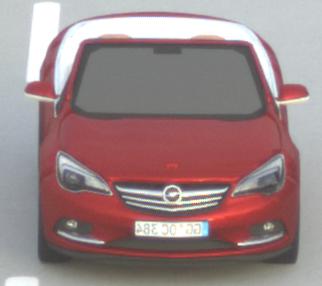
Make: Opel
Model: Cascada 1.4 Turbo
Detailed model: Cascada
Model produced from: 2013/03
Model produced until: 2015/01
Doors: 2
Color: red
Road condition: dry road
Daytime: sunrise or sunset
Contrast: low contrast